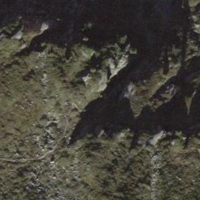
EUNIS habitat code: 32
Species observed at this site:
Phoenicurus ochruros
Erebia euryale
Erebia pharte
Anthus spinoletta